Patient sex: F
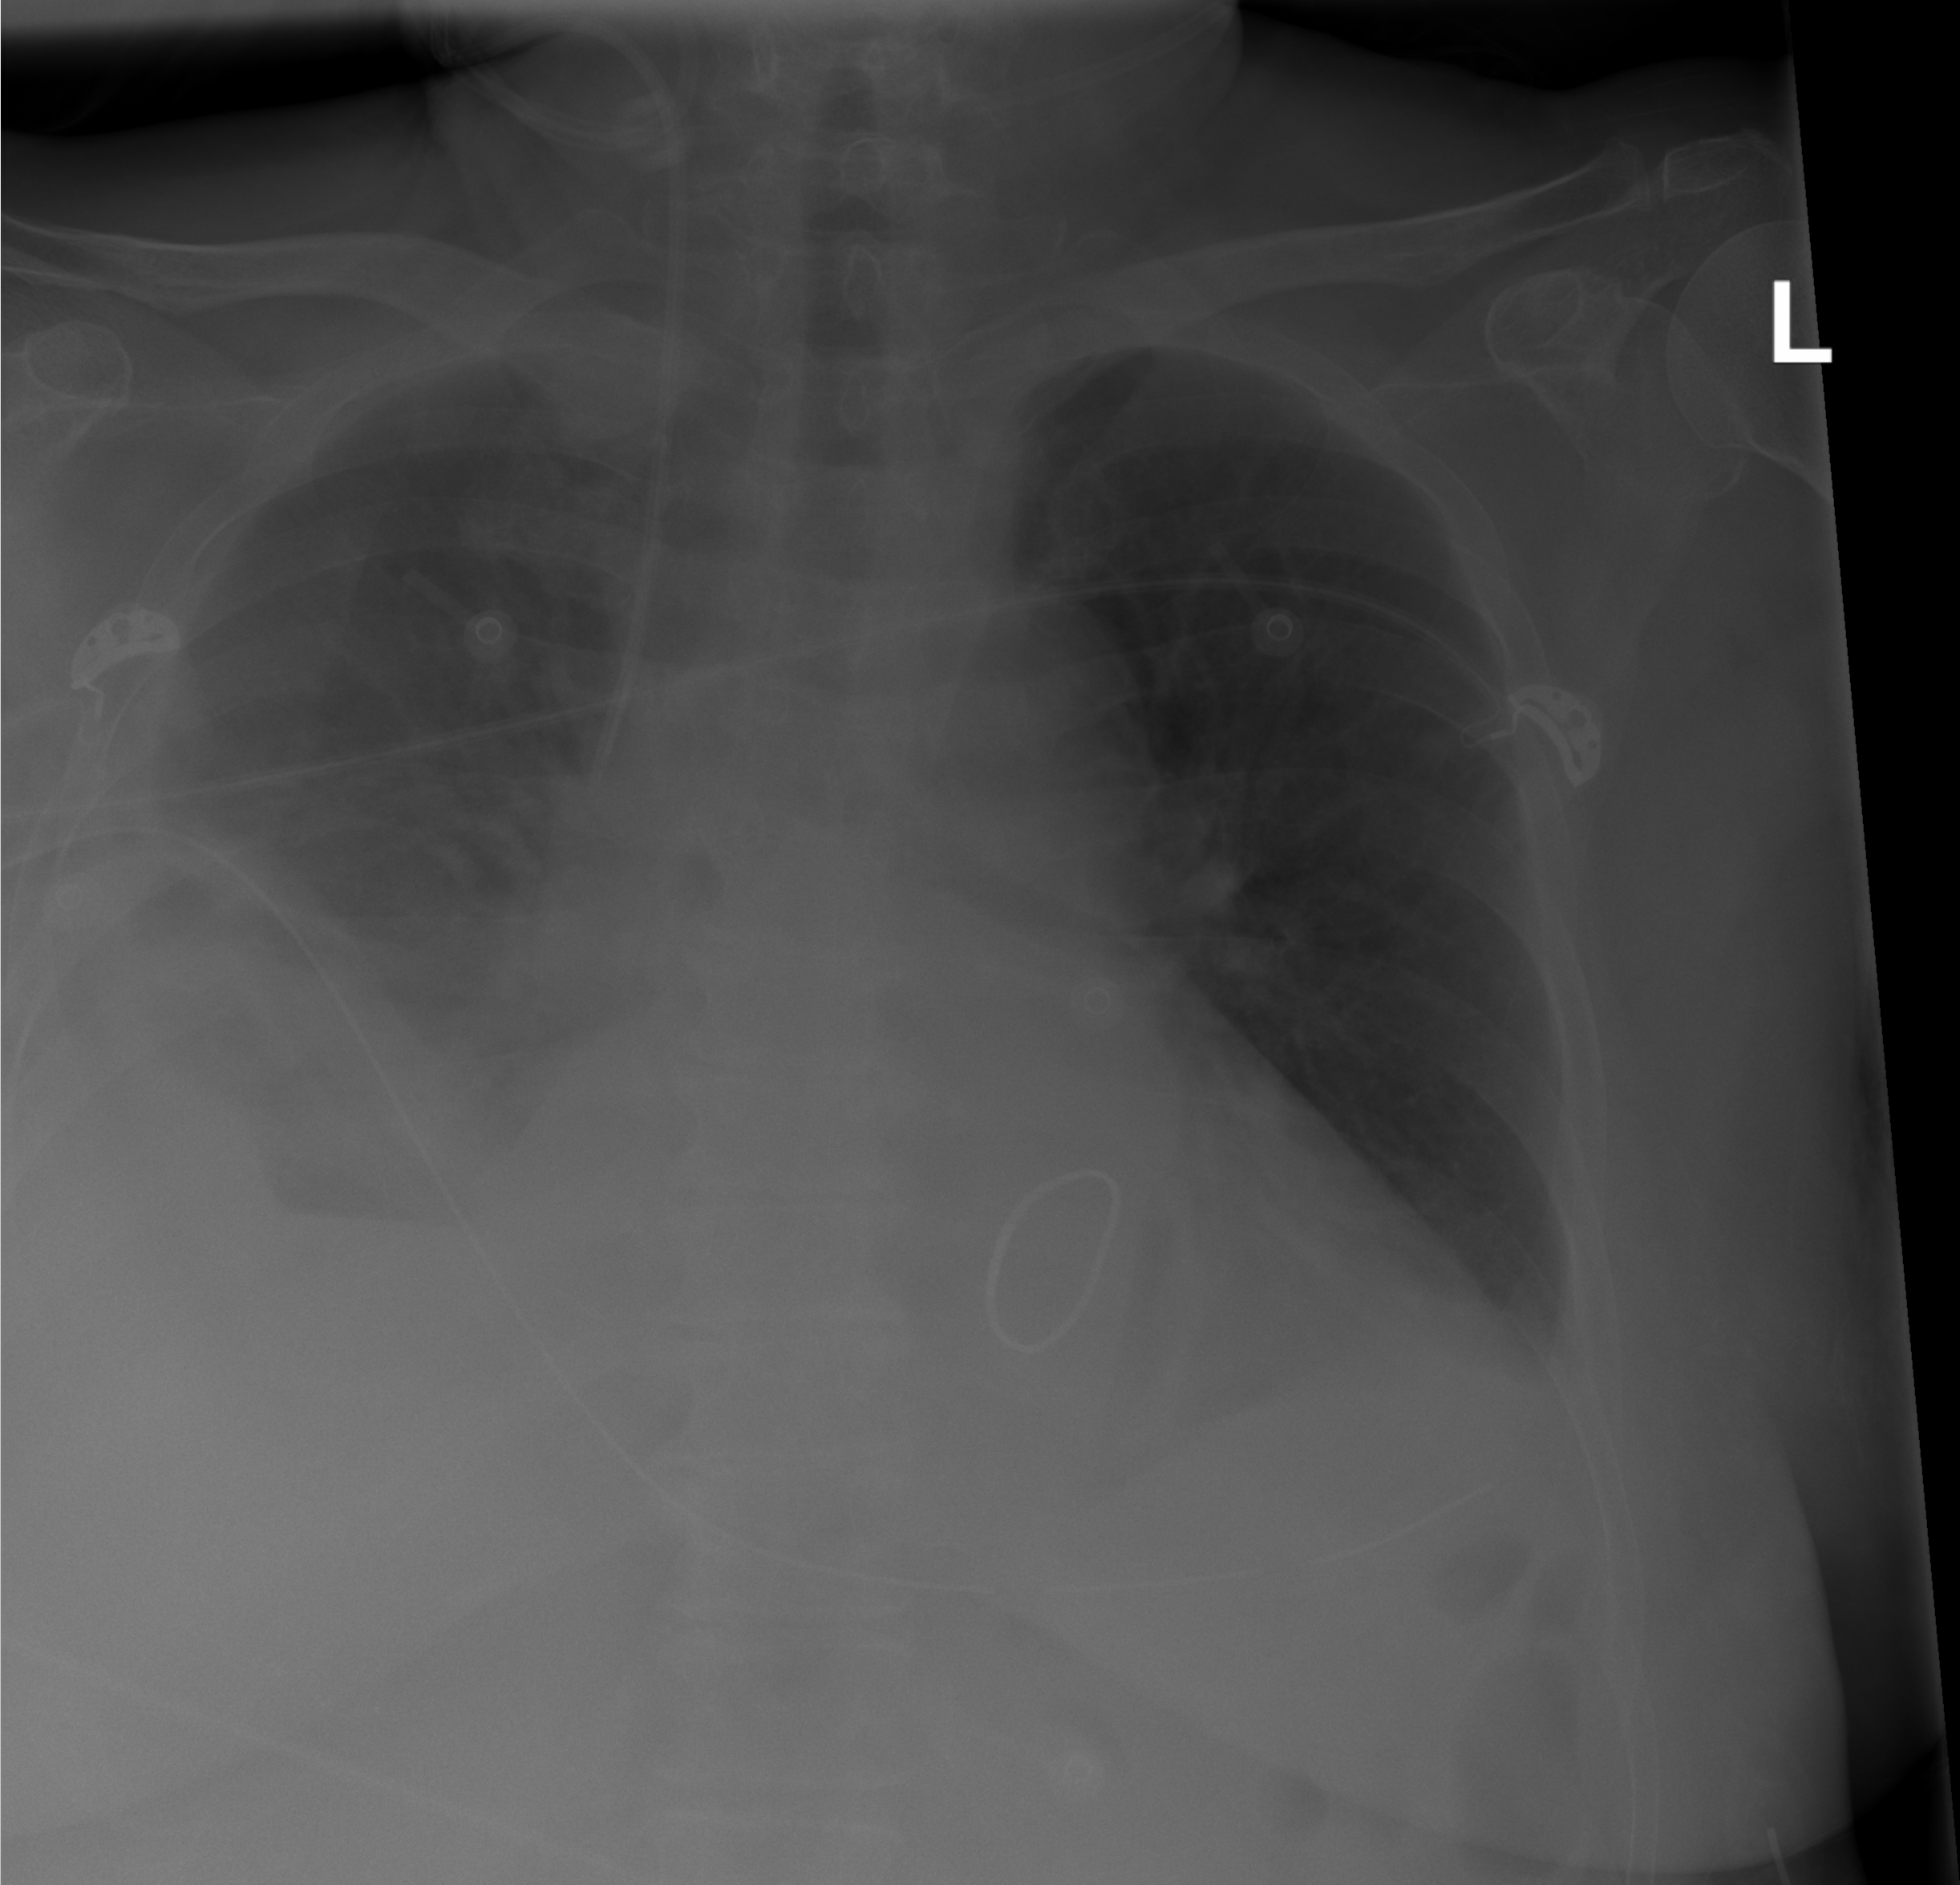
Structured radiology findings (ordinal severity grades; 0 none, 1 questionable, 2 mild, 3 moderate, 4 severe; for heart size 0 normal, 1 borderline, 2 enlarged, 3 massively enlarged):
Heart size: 2
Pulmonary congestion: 0
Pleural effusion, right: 3
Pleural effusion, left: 2
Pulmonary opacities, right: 2
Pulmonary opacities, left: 0
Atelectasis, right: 3
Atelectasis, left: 0